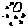
Label: moon